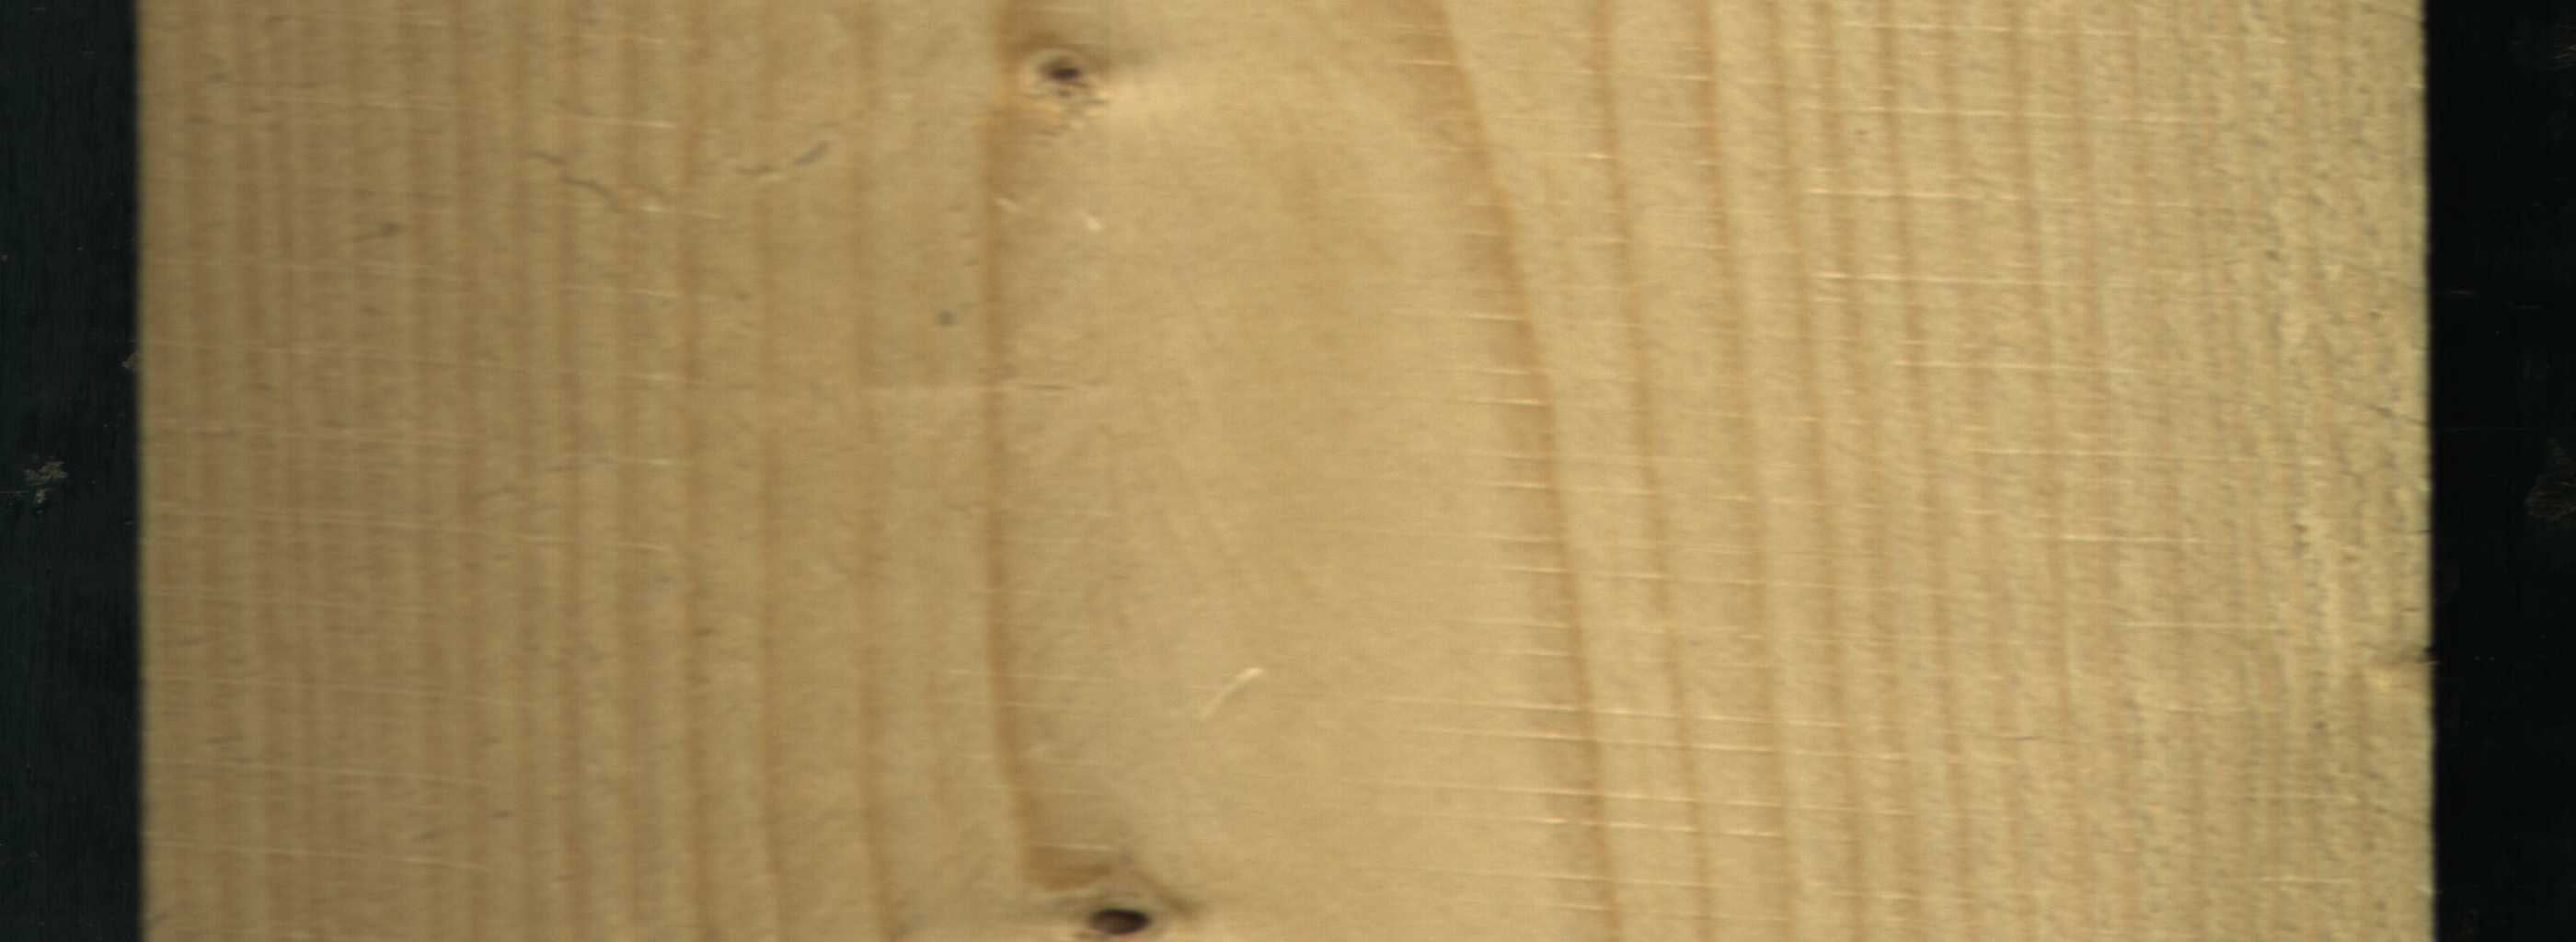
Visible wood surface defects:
Dead_Knot
Live_Knot